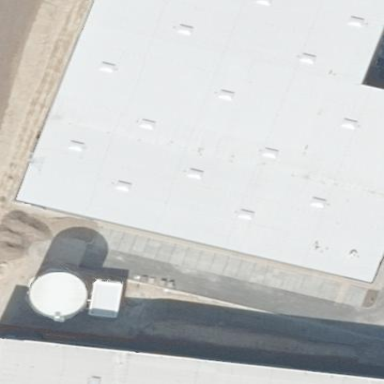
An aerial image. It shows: Warehouse building with flat grey roof.